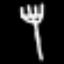
Label: fork